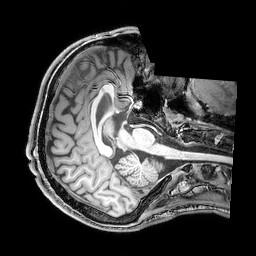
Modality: T1w
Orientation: axial